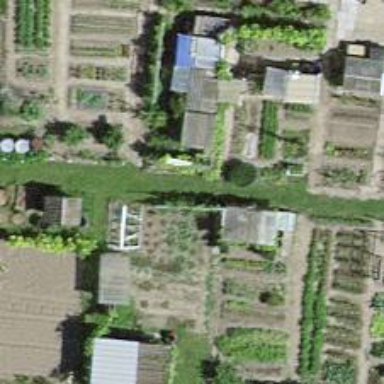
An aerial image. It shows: Garden area designated for leisure land.